Question: I want to add all cells that contains the word "WAGES" If a cell in column G contains the word "WAGES" the amount(column j) will be displayed. If there's 2 or more cells containing "WAGES" then their respective amounts will be added. Here's my code:
'''
Dim i As Integer
Dim x As String, name As String
Dim a As Double, b As Double
x = "WAGES"
i = 3
Do Until Sheets("SHIPNET").Cells(i, 7) = ""
name = Sheets("SHIPNET").Cells(i, 7)
If InStr(1, name, x, 1) Then
a = Sheets("SHIPNET").Cells(i, 10).Value
i = i + 1
End If
If InStr(1, name, x, 1) Then
b = Sheets("SHIPNET").Cells(i, 10).Value
i = i + 1
End If
i = i + 1
Loop
Sheets("MACRO TEMPLATE").Cells(5, 3) = a + b
'''
My code is only limited to 2 cell that contains "WAGES". Is there anyway to make it dynamic instead of finding 2 cells only?
In the picture's case, -28,622.20 and -50,372.64 will be added.

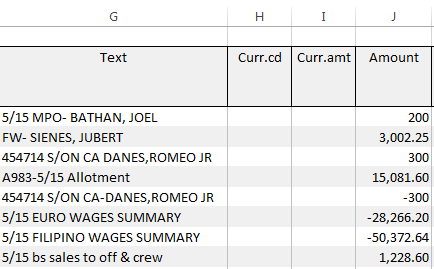
Answer: Why not use a 'SUMIF' with wildcards?
One line of code to replace the whole thing.
'''
Sheets("MACRO TEMPLATE").Cells(5, 3) = worksheetfunction.SumIf(Sheets("SHIPNET").Range("G:G"),"*WAGES*",Sheets("SHIPNET").Range("J:J"))
'''